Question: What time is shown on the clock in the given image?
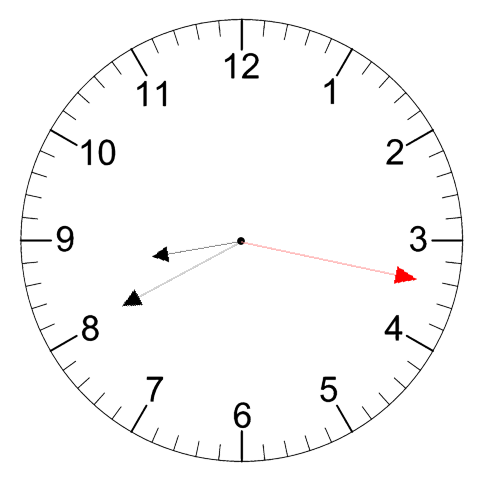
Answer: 08:40:17